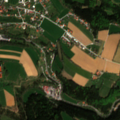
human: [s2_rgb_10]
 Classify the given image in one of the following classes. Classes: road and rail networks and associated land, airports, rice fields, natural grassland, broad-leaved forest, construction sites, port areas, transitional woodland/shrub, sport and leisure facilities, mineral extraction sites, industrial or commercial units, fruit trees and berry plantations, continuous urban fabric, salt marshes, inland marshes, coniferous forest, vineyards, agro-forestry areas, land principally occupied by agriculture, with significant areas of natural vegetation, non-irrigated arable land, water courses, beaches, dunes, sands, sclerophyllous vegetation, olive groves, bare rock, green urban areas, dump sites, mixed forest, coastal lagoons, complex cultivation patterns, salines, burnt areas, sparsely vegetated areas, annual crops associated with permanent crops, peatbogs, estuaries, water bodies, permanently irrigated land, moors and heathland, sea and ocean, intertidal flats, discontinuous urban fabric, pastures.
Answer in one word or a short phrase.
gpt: discontinuous urban fabric, non-irrigated arable land, complex cultivation patterns, coniferous forest, mixed forest